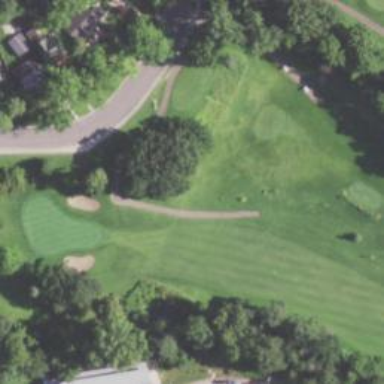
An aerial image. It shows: Path for golf carts.